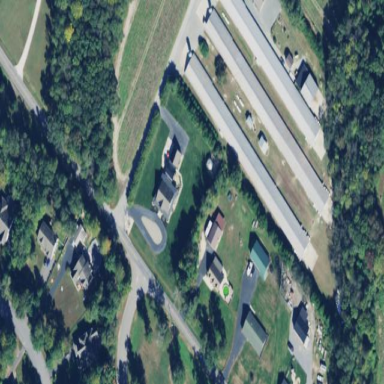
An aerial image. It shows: Farm auxiliary building.